Question: - -
I recently changed a view within a SQL Server 2088 R2 instance so that it now contains some 'LEFT OUTER JOINS' instead of 'INNER JOINS' which causes some fields to contains NULL now. That leaves with a exception that this fields are not allowed to be null cause they are entity keys.

Please note that all shown are required to be entity keys and that the image just showing a part of the whole view.
So am I doing anything totally wrong? Is there any fix around or do I have to life with it.
Here's one of the errors
> Error 213 Running transformation: Key Part: 'WorkStepId' for type
OrderSummary is not valid. All parts of the key must be non nullable.
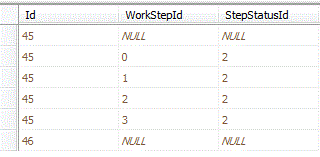
Answer: Entity keys are not allowed to be NULL. Entity Framework has to be able to determine the uniqueness of an entity by a combination of one or more keys. I don't know your exact data circumstance, but there may be a way to work around this requirement, but it's not very clean.
A possible workaround is including logic in your view T-SQL to coalesce NULL values to a known "dummy" value. For instance, with your data above, you can set the two NULL values to be -1 on reads. However:
- -